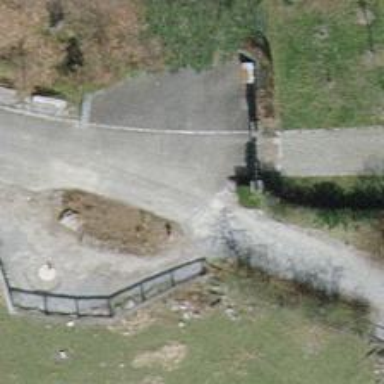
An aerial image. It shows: Gate.